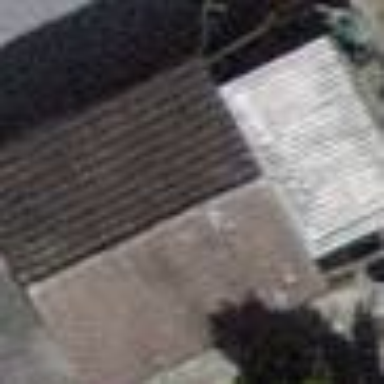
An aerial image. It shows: Group of garages.